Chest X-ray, AP view. Patient: 59 years old, sex F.
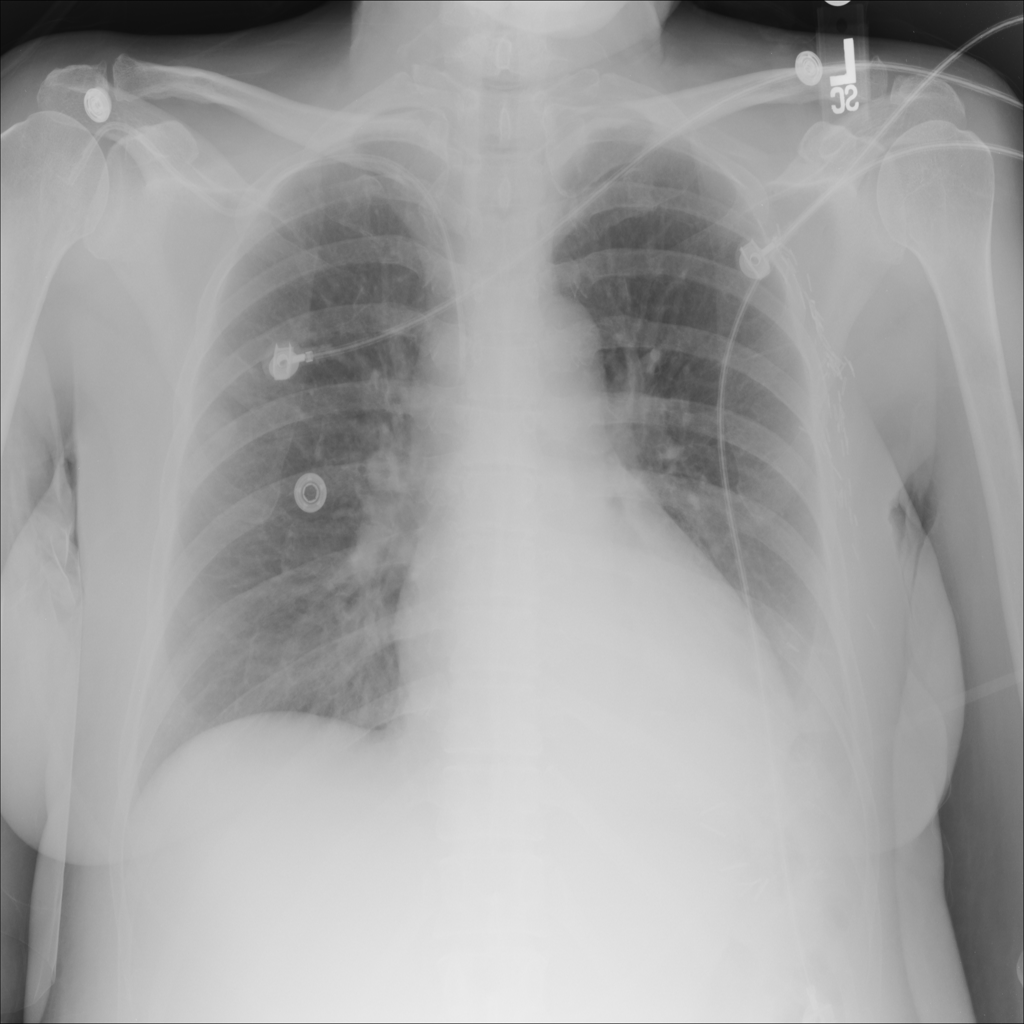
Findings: Atelectasis, Effusion, Nodule